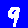
Digit: 9